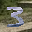
Label: 3